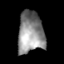
Tissue: skin
Cell type: Endothelial cells
Senescence score: 0.6854
Nuclear area (px): 1047
Mean DAPI intensity: 142.543